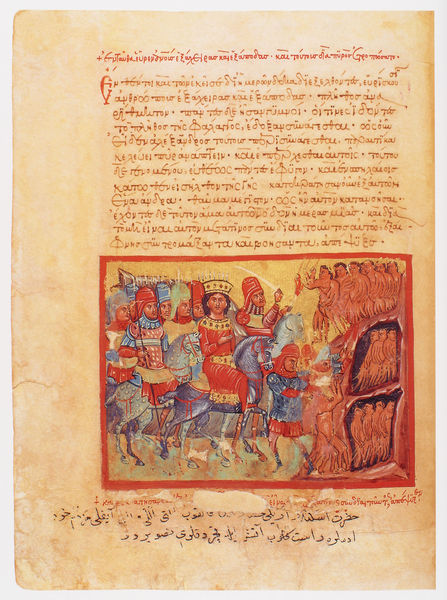
Titel: Der griechische Alexanderroman
Institution: Venedig, Hellenic Institute Codex Gr. 5
Schlagwörter: blau, kampf, nackt, gelb, menschen, rot, menge, gold, krone, esel, pferd, pferde, reiter, engel, schrift, schlacht, könig, lanze, soldaten, buch, schwert, initiale, helm, ritter, rüstung, buchseite, arabisch, jesus, mittelalter, islam, latein, lateinisch, blaues pferd, buchmalerei, koran, mohammed, manuskript, feind, goldgrundmalerei